Question: Why do we have 2 class Object and again Object in prototype chain of window?
window --> DOMWindow --->Object --->Object ---> null
Can anyone please give me some point about this design?
Follwing is the output on chrome.

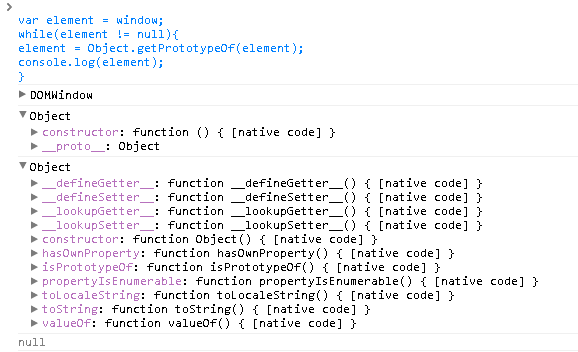
Answer: First: 'DOMWindow''window.__proto__.toString()''[object Object]'
## Note about the design
To answer your question about the design, I cite the <URL>:
> All objects have an internal property called '[[Prototype]]'. The value
of this property is either null or an object and is used for
implementing inheritance. Whether or not a native object can have a
host object as its '[[Prototype]]' depends on the implementation. '[[Prototype]]''[[Prototype]]''null'
So, it's not weird that you see 'null' in the end.
## More details
Some (technical) notes beforehand:
- <URL>'
Table:
'''
toString() result: [[Class]] # Additional notes
1. [object DOMWindow] global # The global object
2. [object Object] Object # [[Prototype]] of the Global object
3. [object Object] Object # [[Prototype]] of 2 (dummy?)
4. [object Object] Object # [[Prototype]] of 3 === Object.prototype
5. [object Null] Null # Object.prototype.__proto__ === null
'''
1. The global object. Examples: window in browser-JavaScript, global in Node.js.
2. According to section 15.1, the [[Prototype]] and [[Class]] properties of global are implementation-dependent. In Chrome, the implementation of DOMWindow looks like the one as described in this IDL.
3. In Chrome, this constructor has literally no name. In Firefox, this is the Global Scope Polluter class. This seems to be a dummy object, hence the lack of properties.
4. The previous object is a true instance of Object. This explains the logged __defineGetter, etc. properties in the console.
5. The [[Prototype]] property of Object.prototype is null, see section 15.2.4.
## Additional references
- Code to get the '[[Class]]' properties:'''
var w = window;
while (1) {
console.log(Object.prototype.toString.call(w));
if (w == null) break;
w = Object.getPrototypeOf(w);
}
'''
- <URL>'DOMWindow''Constructor'